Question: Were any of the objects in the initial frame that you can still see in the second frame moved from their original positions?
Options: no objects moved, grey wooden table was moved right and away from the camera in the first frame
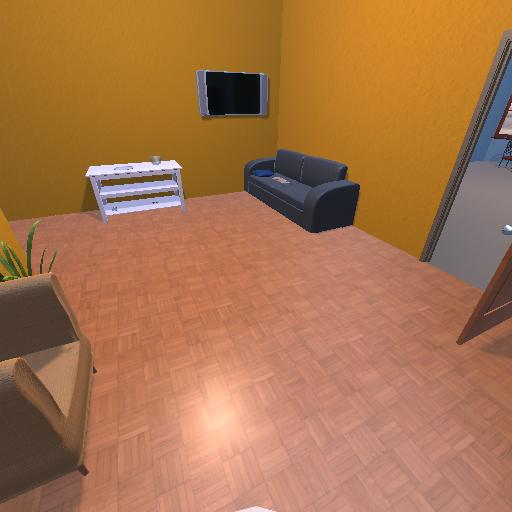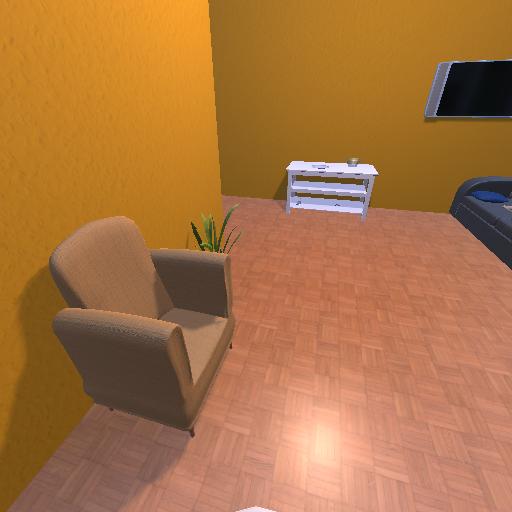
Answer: no objects moved